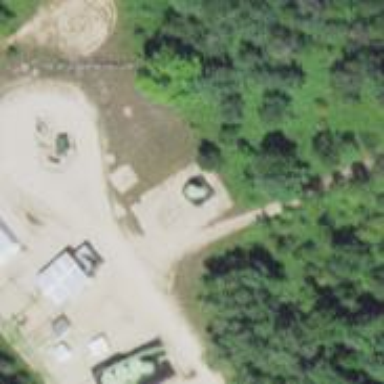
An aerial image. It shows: Storage tank with man-made structure.